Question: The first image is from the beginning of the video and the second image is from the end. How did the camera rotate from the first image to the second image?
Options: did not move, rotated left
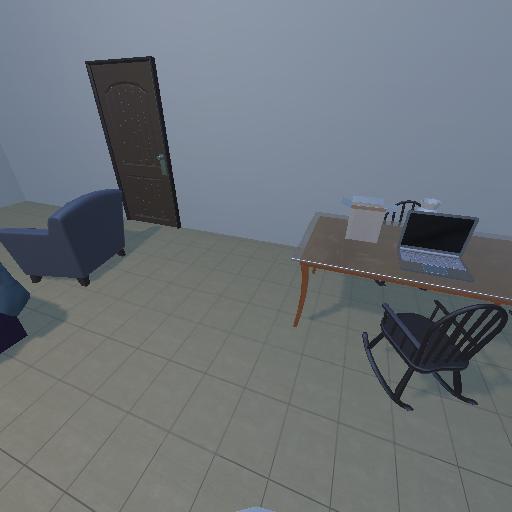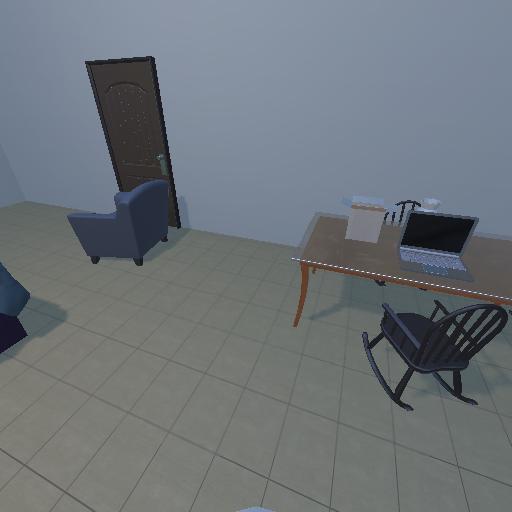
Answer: did not move